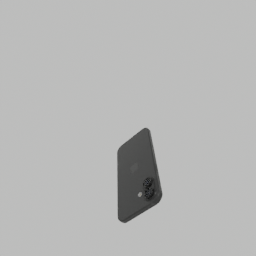
Label: electronics